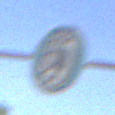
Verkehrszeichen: SchneekettenVorgeschrieben
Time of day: MorningAfternoon
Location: Outdoor (RoadRail)
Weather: PartlyCloudy
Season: NotSpecified
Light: Natural